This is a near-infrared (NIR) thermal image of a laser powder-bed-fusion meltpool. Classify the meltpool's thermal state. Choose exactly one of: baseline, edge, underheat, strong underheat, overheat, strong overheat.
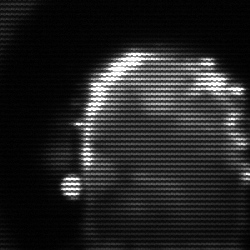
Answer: baseline